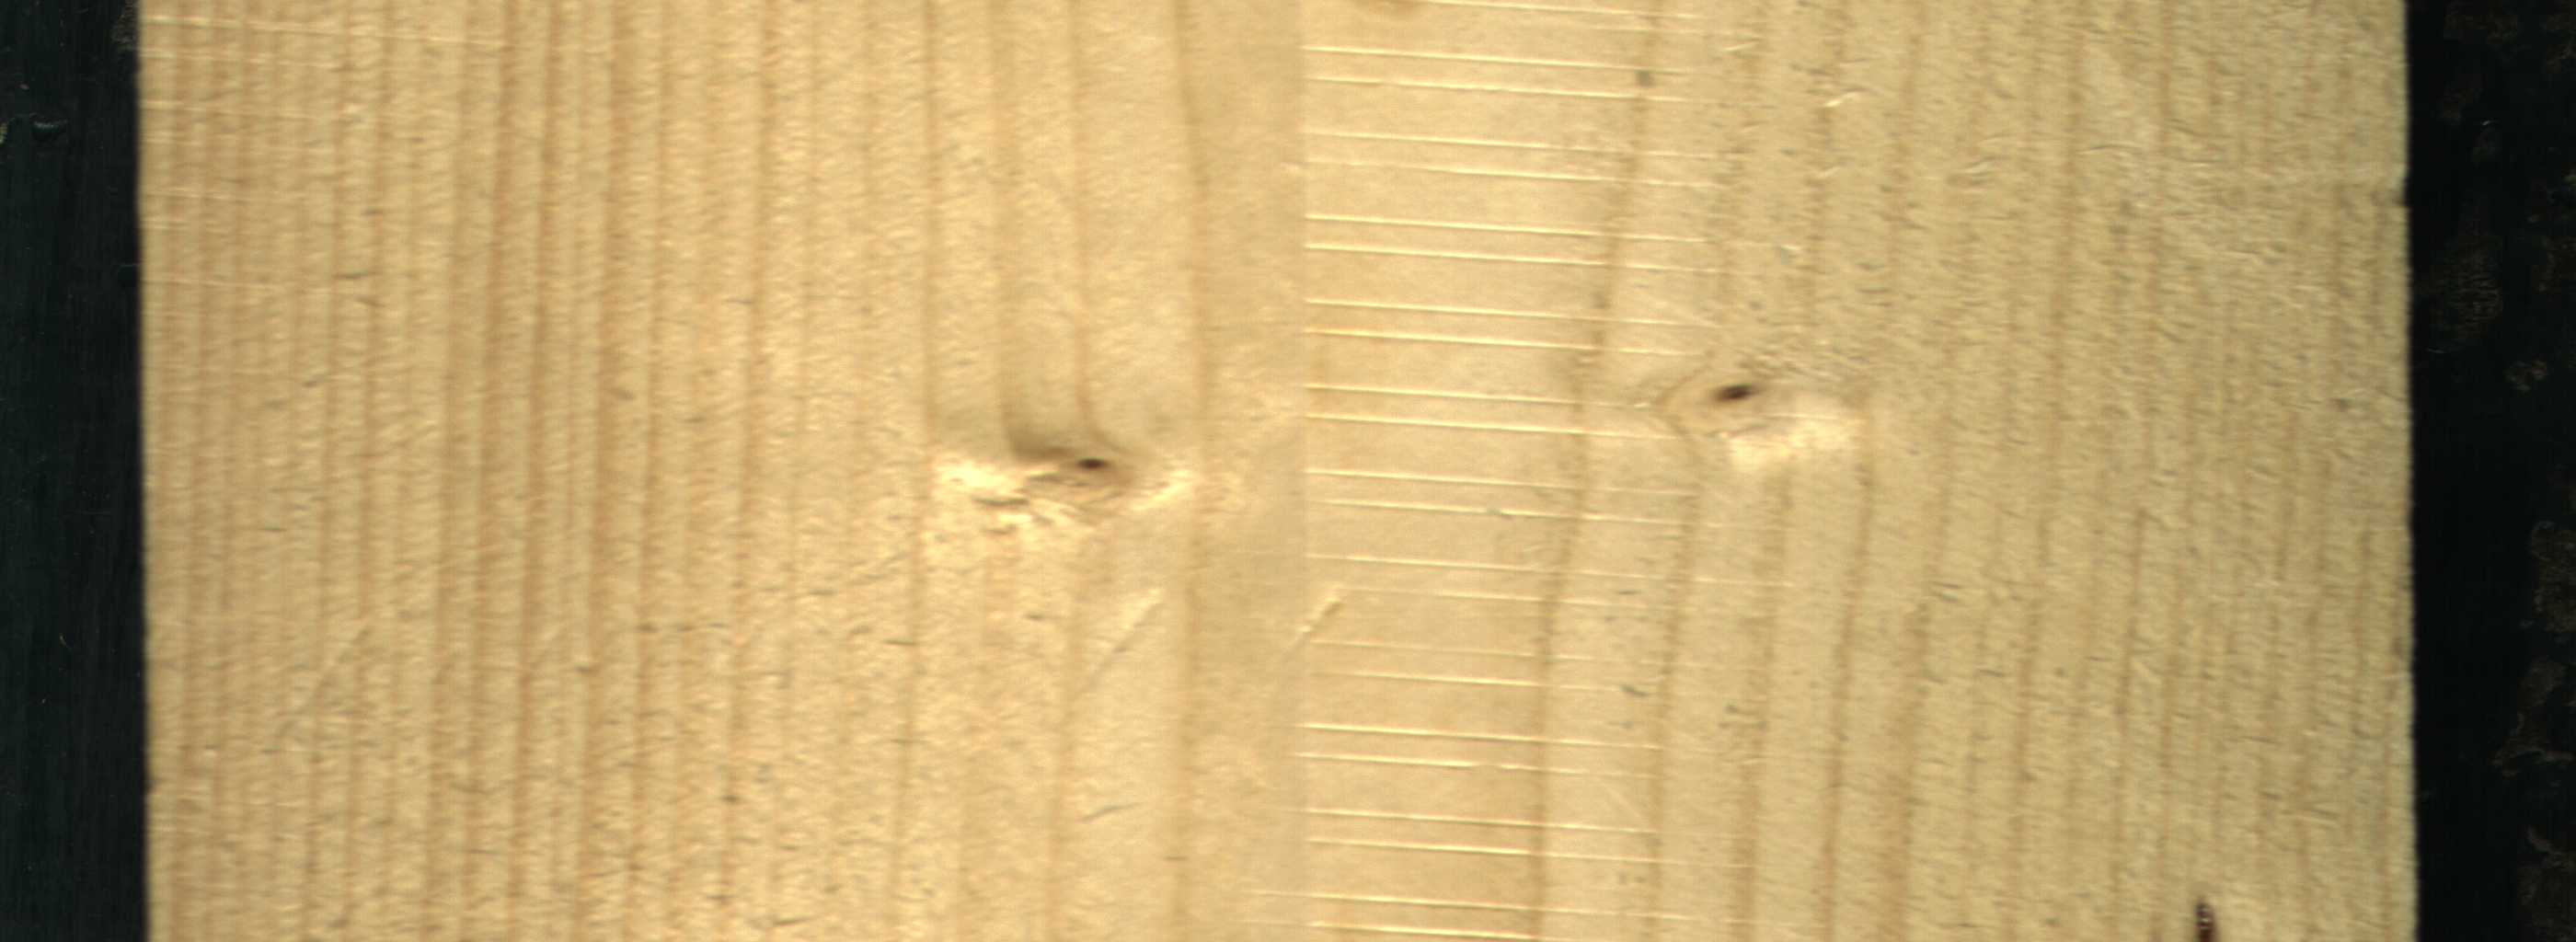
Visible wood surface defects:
resin
Live_Knot
Live_Knot